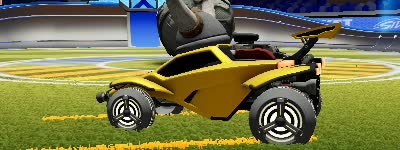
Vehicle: octane